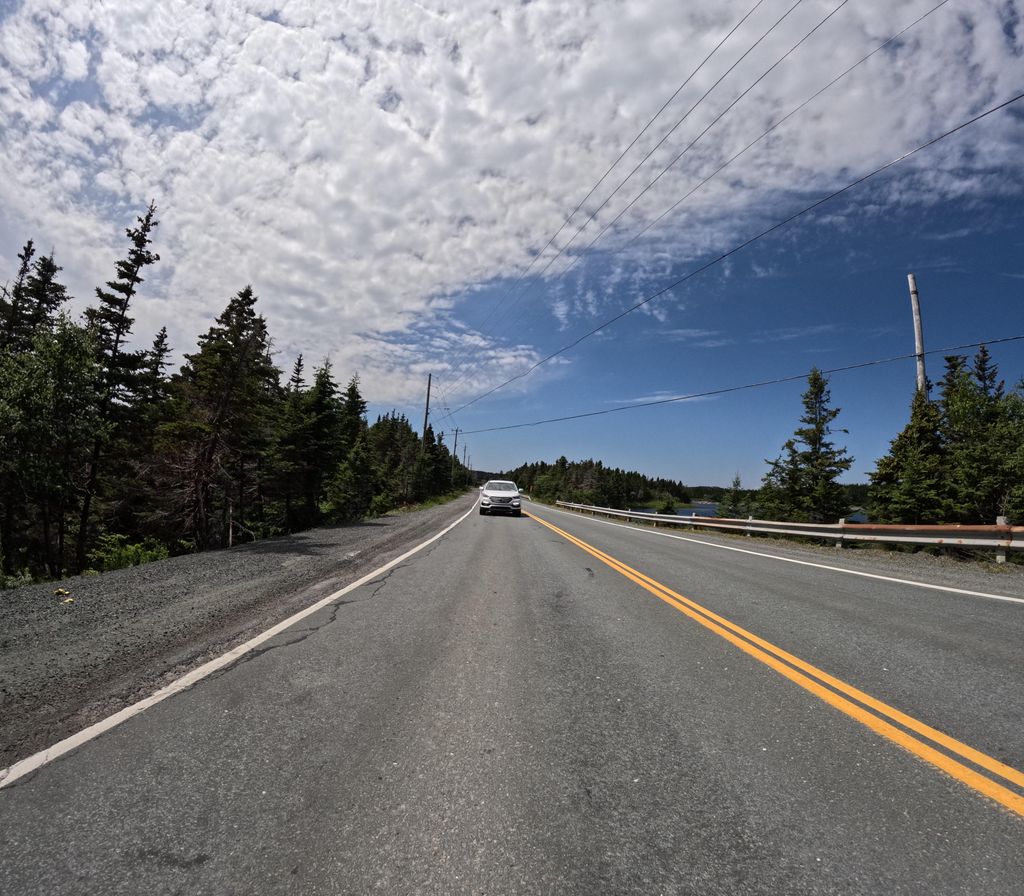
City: st_johns